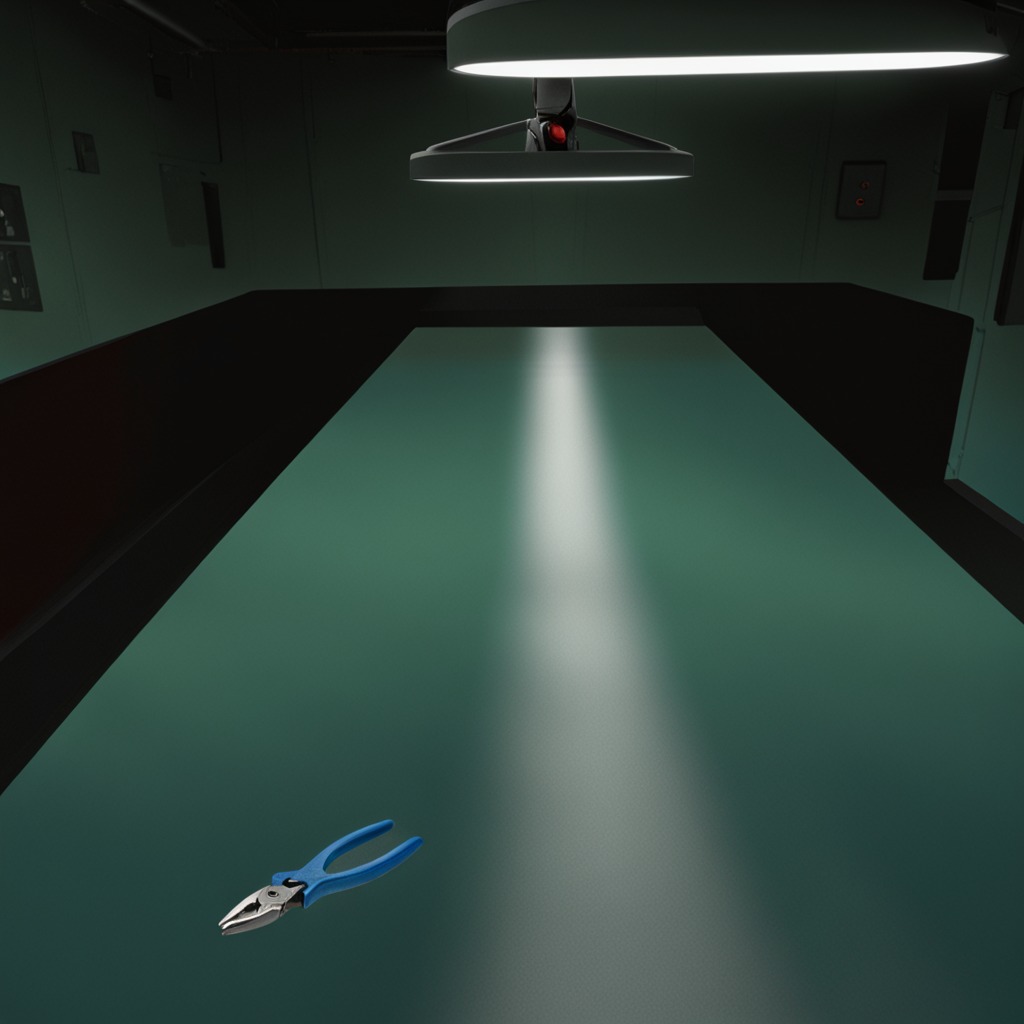
A plier lying on a clean empty table in a railway signal maintenance room lit by harsh overhead fluorescents photorealistic surface textures crisp shadows high dynamic range